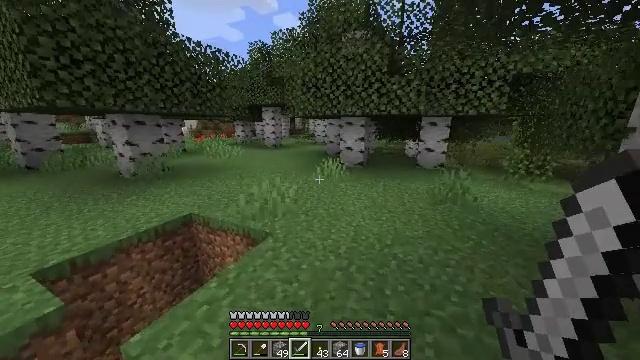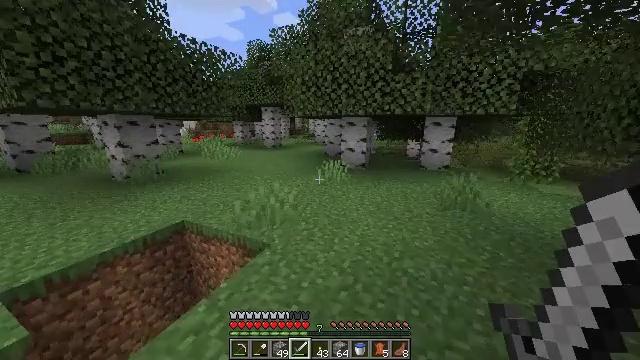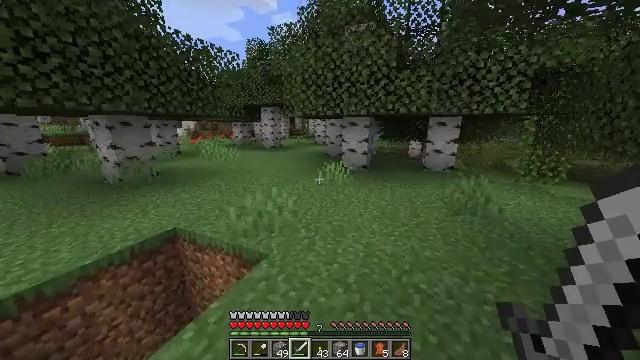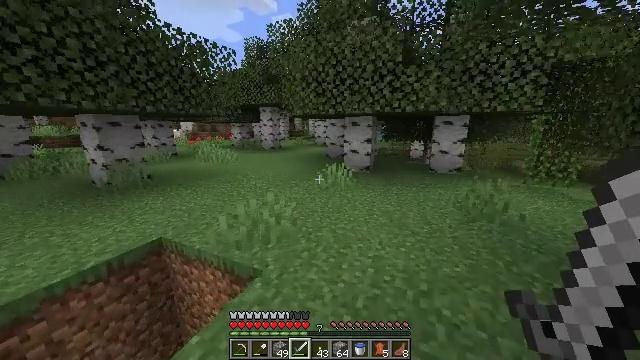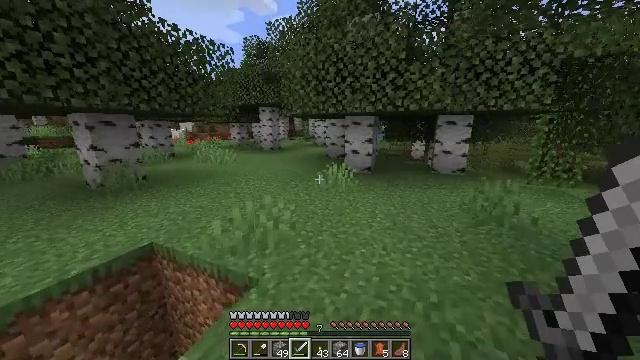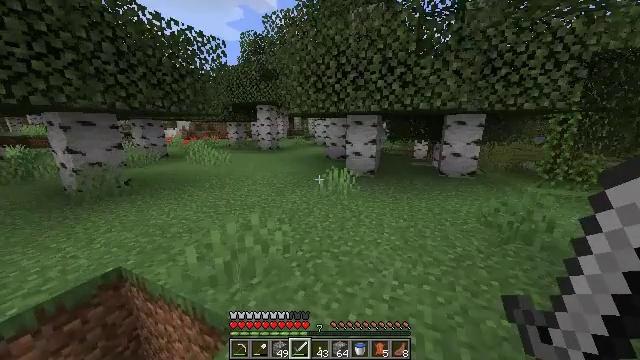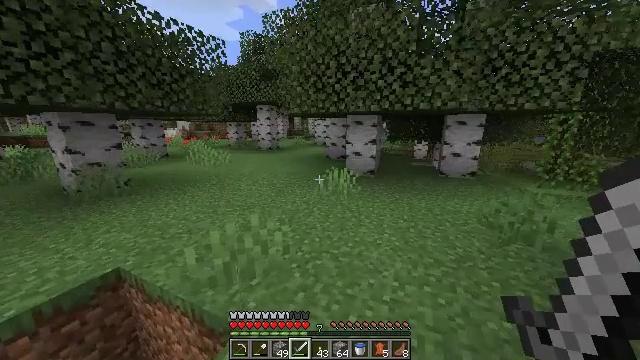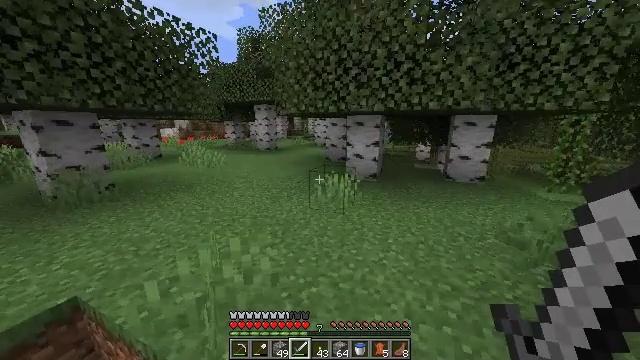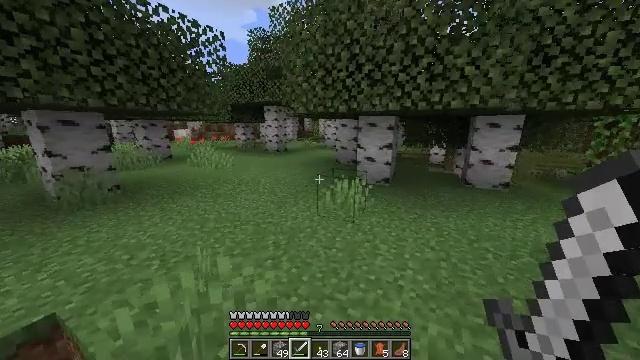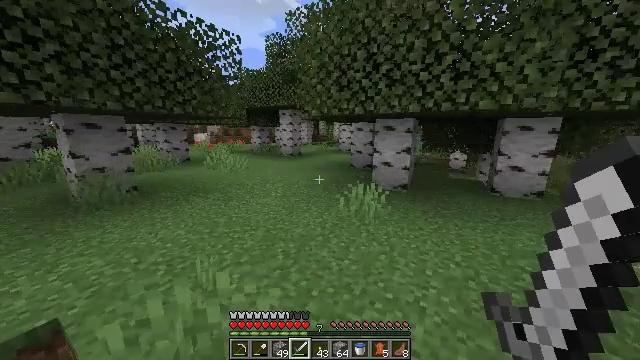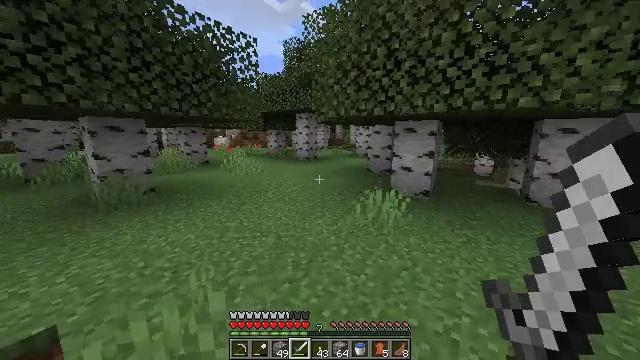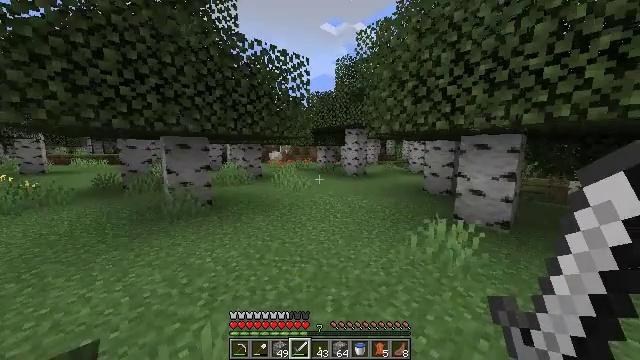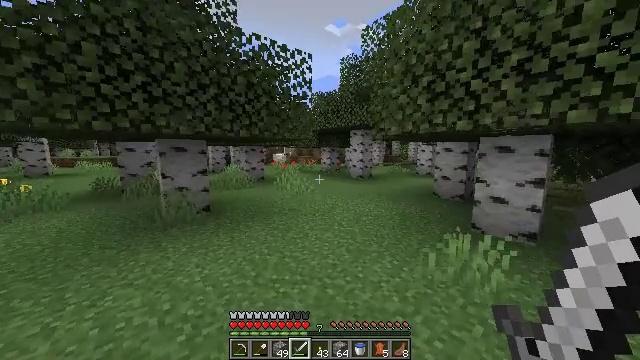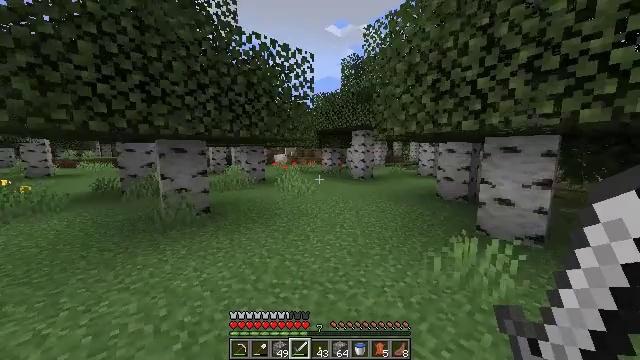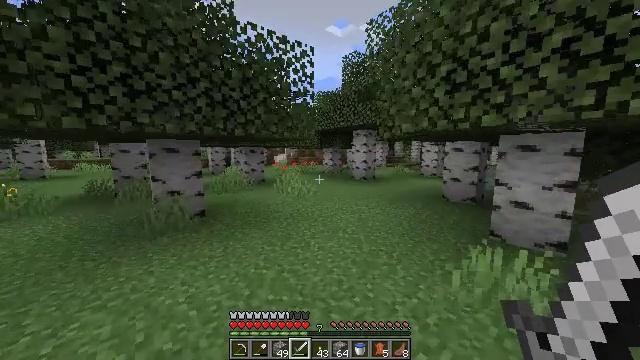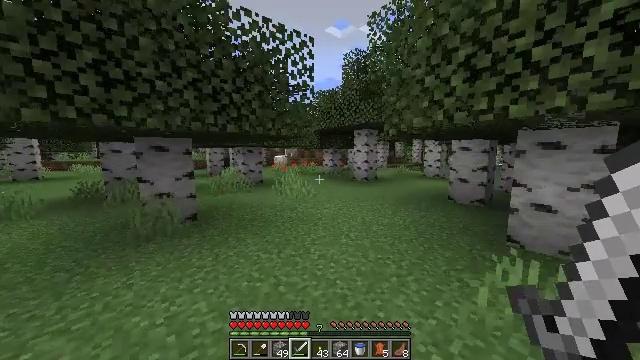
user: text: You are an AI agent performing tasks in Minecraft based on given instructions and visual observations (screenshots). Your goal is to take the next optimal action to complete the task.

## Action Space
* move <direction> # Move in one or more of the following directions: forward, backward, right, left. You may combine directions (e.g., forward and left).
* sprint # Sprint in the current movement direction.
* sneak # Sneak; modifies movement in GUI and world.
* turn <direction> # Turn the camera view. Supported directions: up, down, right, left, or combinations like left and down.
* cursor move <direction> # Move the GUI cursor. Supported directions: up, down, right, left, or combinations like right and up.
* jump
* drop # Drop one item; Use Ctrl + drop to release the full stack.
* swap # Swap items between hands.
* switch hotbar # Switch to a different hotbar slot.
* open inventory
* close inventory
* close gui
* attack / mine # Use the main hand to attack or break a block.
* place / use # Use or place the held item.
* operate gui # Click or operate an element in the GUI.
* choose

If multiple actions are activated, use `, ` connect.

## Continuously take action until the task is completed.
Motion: motion action
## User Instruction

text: Cut down the sugar cane stalks.
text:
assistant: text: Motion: move forward, sprint
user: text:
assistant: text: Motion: move forward, sprint
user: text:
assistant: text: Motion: move forward, sprint
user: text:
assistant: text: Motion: move forward, sprint
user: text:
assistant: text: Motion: move forward, sprint
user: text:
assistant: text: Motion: move forward, sprint
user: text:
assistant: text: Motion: move forward, sprint
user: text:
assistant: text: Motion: move forward, sprint, turn left
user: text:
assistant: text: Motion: move forward, sprint, turn left
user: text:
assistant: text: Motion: move forward, sprint, turn left and up
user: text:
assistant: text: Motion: move forward, sprint, turn left and up
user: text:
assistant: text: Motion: move forward, sprint, turn left
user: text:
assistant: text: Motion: move forward, sprint
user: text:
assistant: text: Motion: move forward, sprint
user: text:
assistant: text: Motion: move forward, sprint
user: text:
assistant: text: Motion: move forward, sprint
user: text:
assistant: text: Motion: move forward, sprint
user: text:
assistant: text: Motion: move forward, sprint
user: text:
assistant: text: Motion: move forward, sprint
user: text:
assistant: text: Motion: move forward, sprint
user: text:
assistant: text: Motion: move forward, sprint, turn left
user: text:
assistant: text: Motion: move forward, sprint
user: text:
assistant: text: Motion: move forward, sprint
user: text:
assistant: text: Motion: move forward, sprint
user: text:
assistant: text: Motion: move forward, sprint
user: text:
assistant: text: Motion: move forward, sprint
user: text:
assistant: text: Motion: move forward, sprint
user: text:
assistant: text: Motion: move forward, sprint
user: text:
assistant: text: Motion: move forward, sprint
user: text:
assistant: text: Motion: move forward and move right, sprint